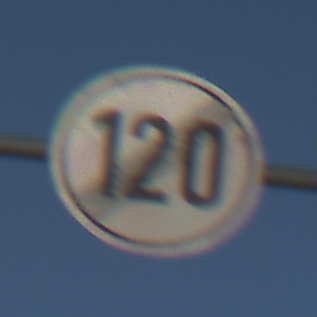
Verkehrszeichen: EndeGeschwindigkeit120
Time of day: MorningAfternoon
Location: Outdoor (Nature)
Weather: PartlyCloudy
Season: NotSpecified
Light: Natural